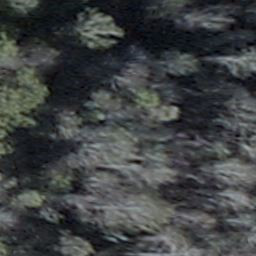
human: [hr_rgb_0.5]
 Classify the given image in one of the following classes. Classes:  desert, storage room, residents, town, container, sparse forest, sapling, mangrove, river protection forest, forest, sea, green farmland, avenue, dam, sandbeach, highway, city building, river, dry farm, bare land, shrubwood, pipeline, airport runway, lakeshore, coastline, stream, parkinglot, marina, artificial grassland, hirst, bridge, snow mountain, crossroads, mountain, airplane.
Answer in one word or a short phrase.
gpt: shrubwood